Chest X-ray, AP view. Patient: 45 years old, sex M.
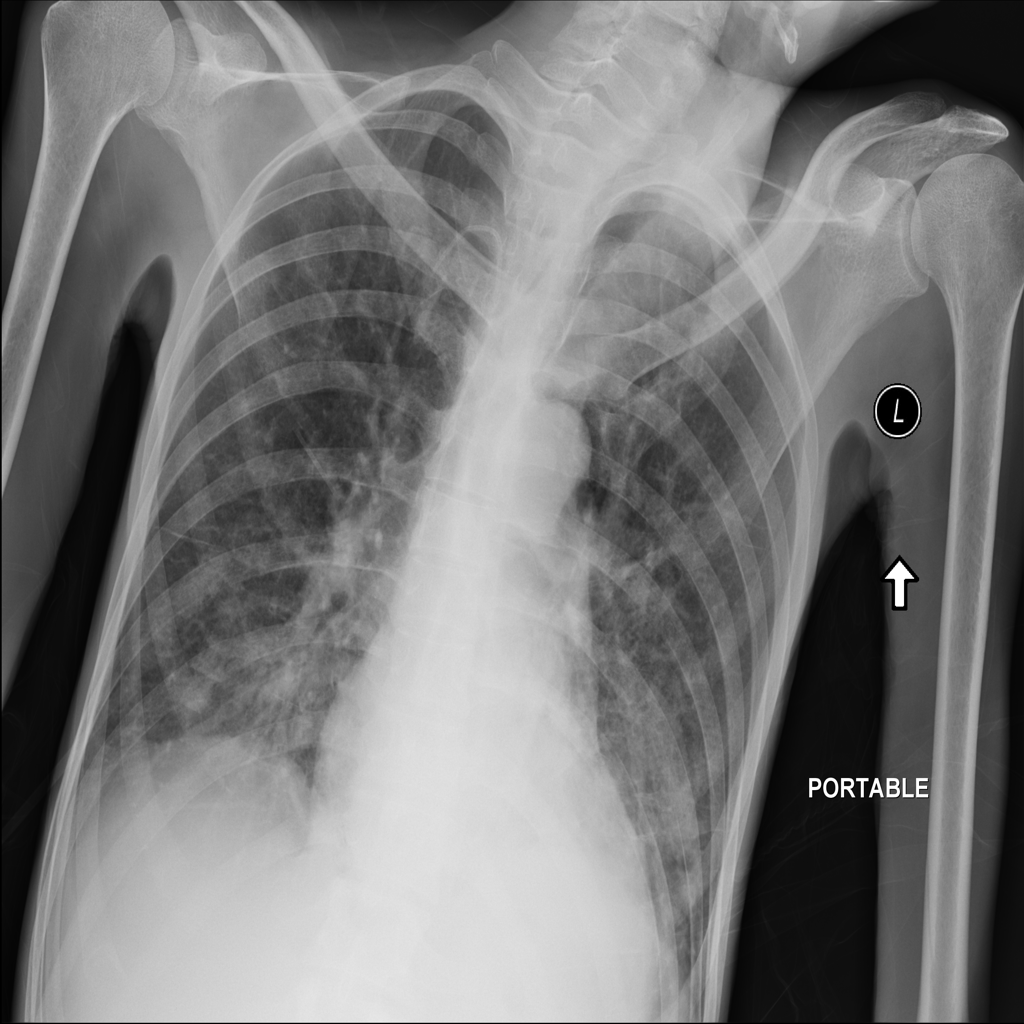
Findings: Infiltration